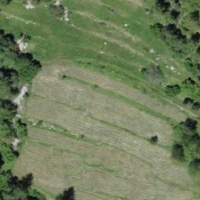
EUNIS habitat code: 31
Species observed at this site:
Melanargia galathea